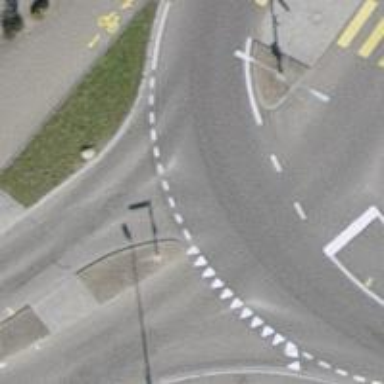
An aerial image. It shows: Road with "give way" sign.